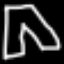
Label: pants